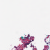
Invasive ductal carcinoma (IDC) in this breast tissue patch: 0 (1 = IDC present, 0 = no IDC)